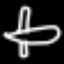
Label: airplane